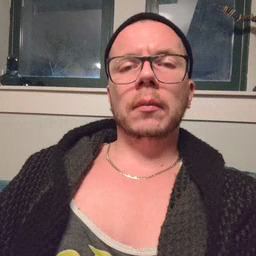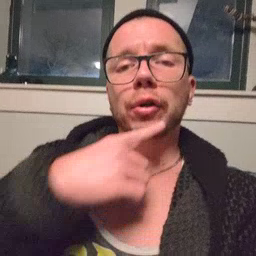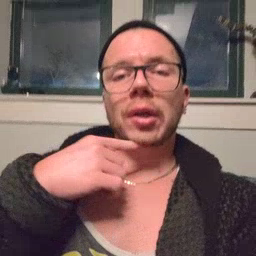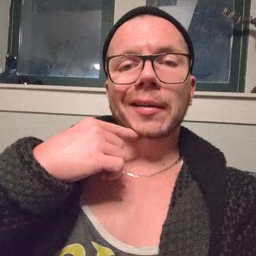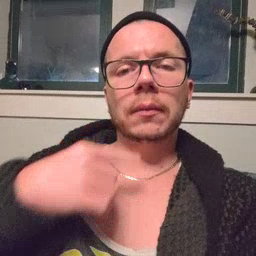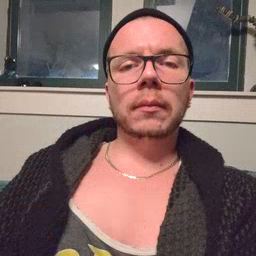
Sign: chin